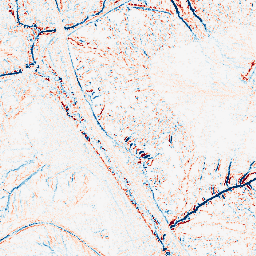
Category: edge_preserving
Decomposition family: median
Decomposition parameters: size: 5
Upsampling method: sinc_hamming
Upsampling parameters: scale: 4
kernel_size: 16
Upsampling scale: 4